Interaction volume radius: 10 \u00c5
Interaction volume height: 30 \u00c5
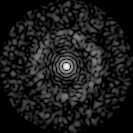
Disorder parameter: 0.8274